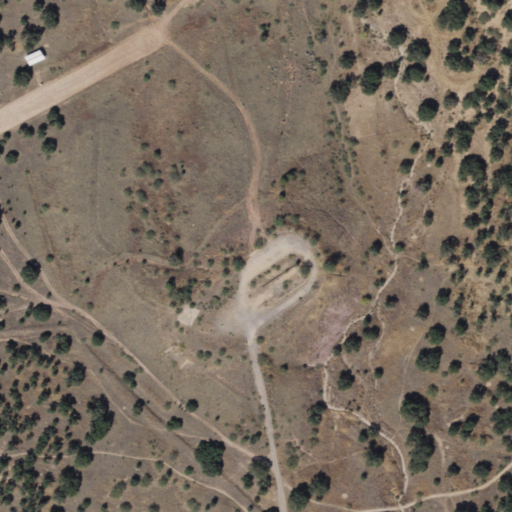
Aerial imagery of mountain in Arizona named Demonstration Hill containing shrub and grassland